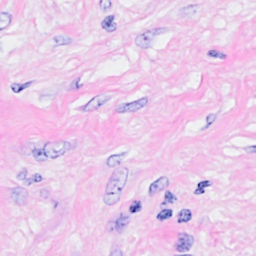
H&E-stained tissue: Breast